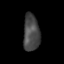
Tissue: lung
Cell type: Others
Senescence score: 0.1978
Nuclear area (px): 588
Mean DAPI intensity: 71.787